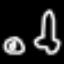
Label: donut